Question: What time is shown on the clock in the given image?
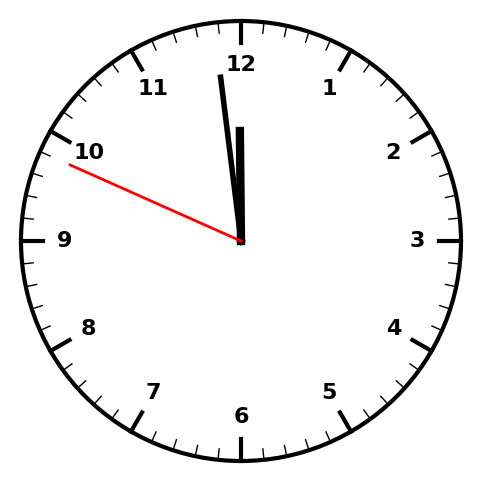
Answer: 11:58:49